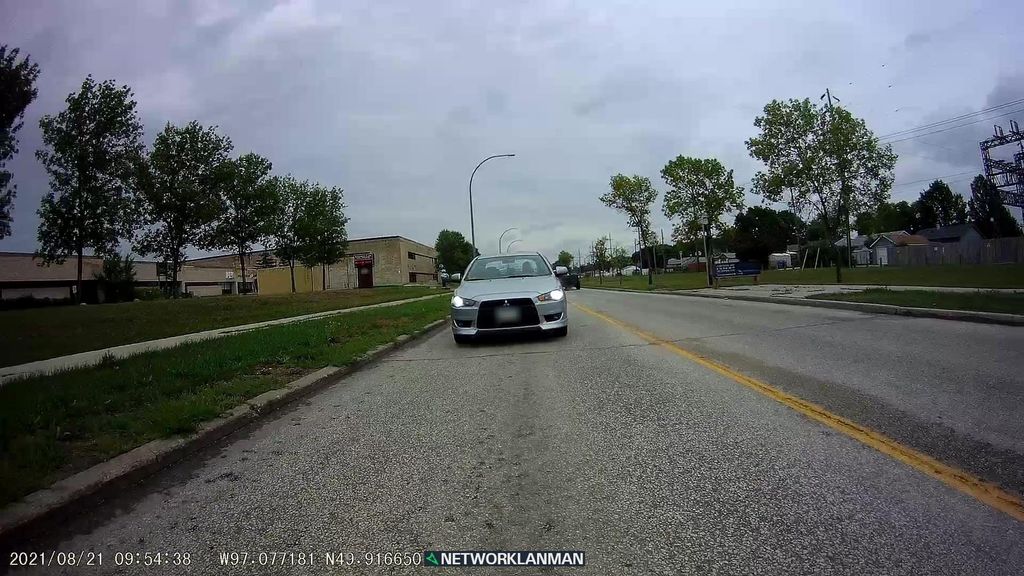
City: winnipeg